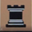
Piece: bR